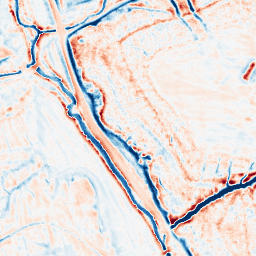
Category: edge_preserving
Decomposition family: bilateral
Decomposition parameters: d: 15
sigma_color: 100
sigma_space: 25
Upsampling method: bicubic
Upsampling parameters: scale: 8
Upsampling scale: 8